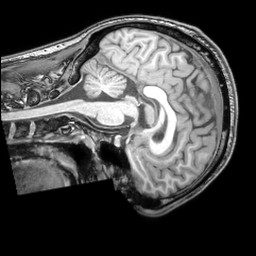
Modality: T1w
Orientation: sagittal
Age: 25
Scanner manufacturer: philips
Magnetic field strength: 3 T
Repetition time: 0.007 s
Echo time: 0.003501 s